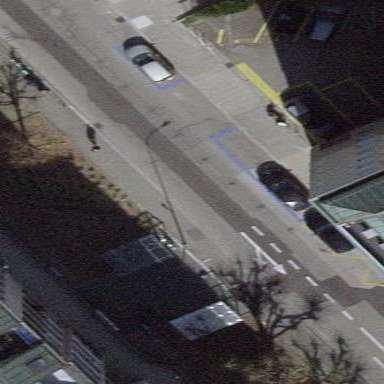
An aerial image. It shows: Parallel street-side parking with asphalt surface.